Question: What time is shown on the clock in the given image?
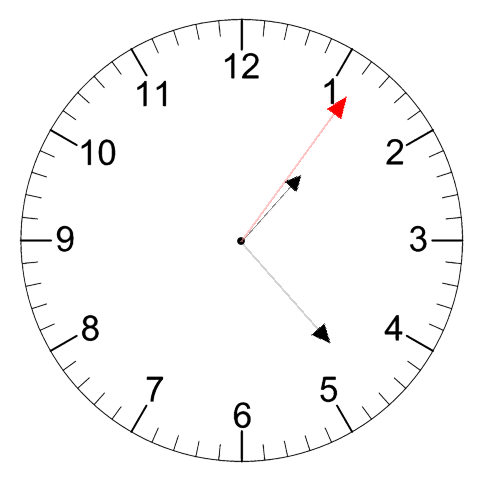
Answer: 01:23:06